Question: I was wondering what the Excel or googlesheets function was for taking a set of data with two labels and aggregating it by one of them and transposing it for graphing would be. To illustrate the problem, I have an image below:

I am interested in taking the 3 columns on the left and converting them to be viewed like the 3 columns on the right.
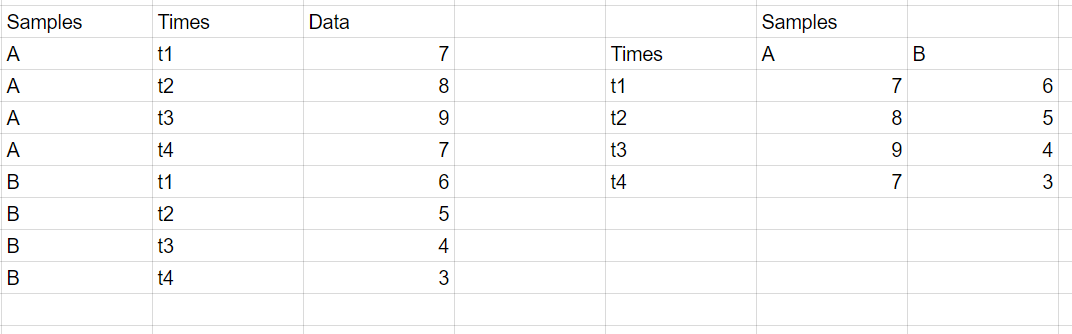
Answer: I found the answer - it was using pivot and group by at the same time:
'=query(AR6:AT15,"select AS, avg(AT) group by AS pivot AR")'